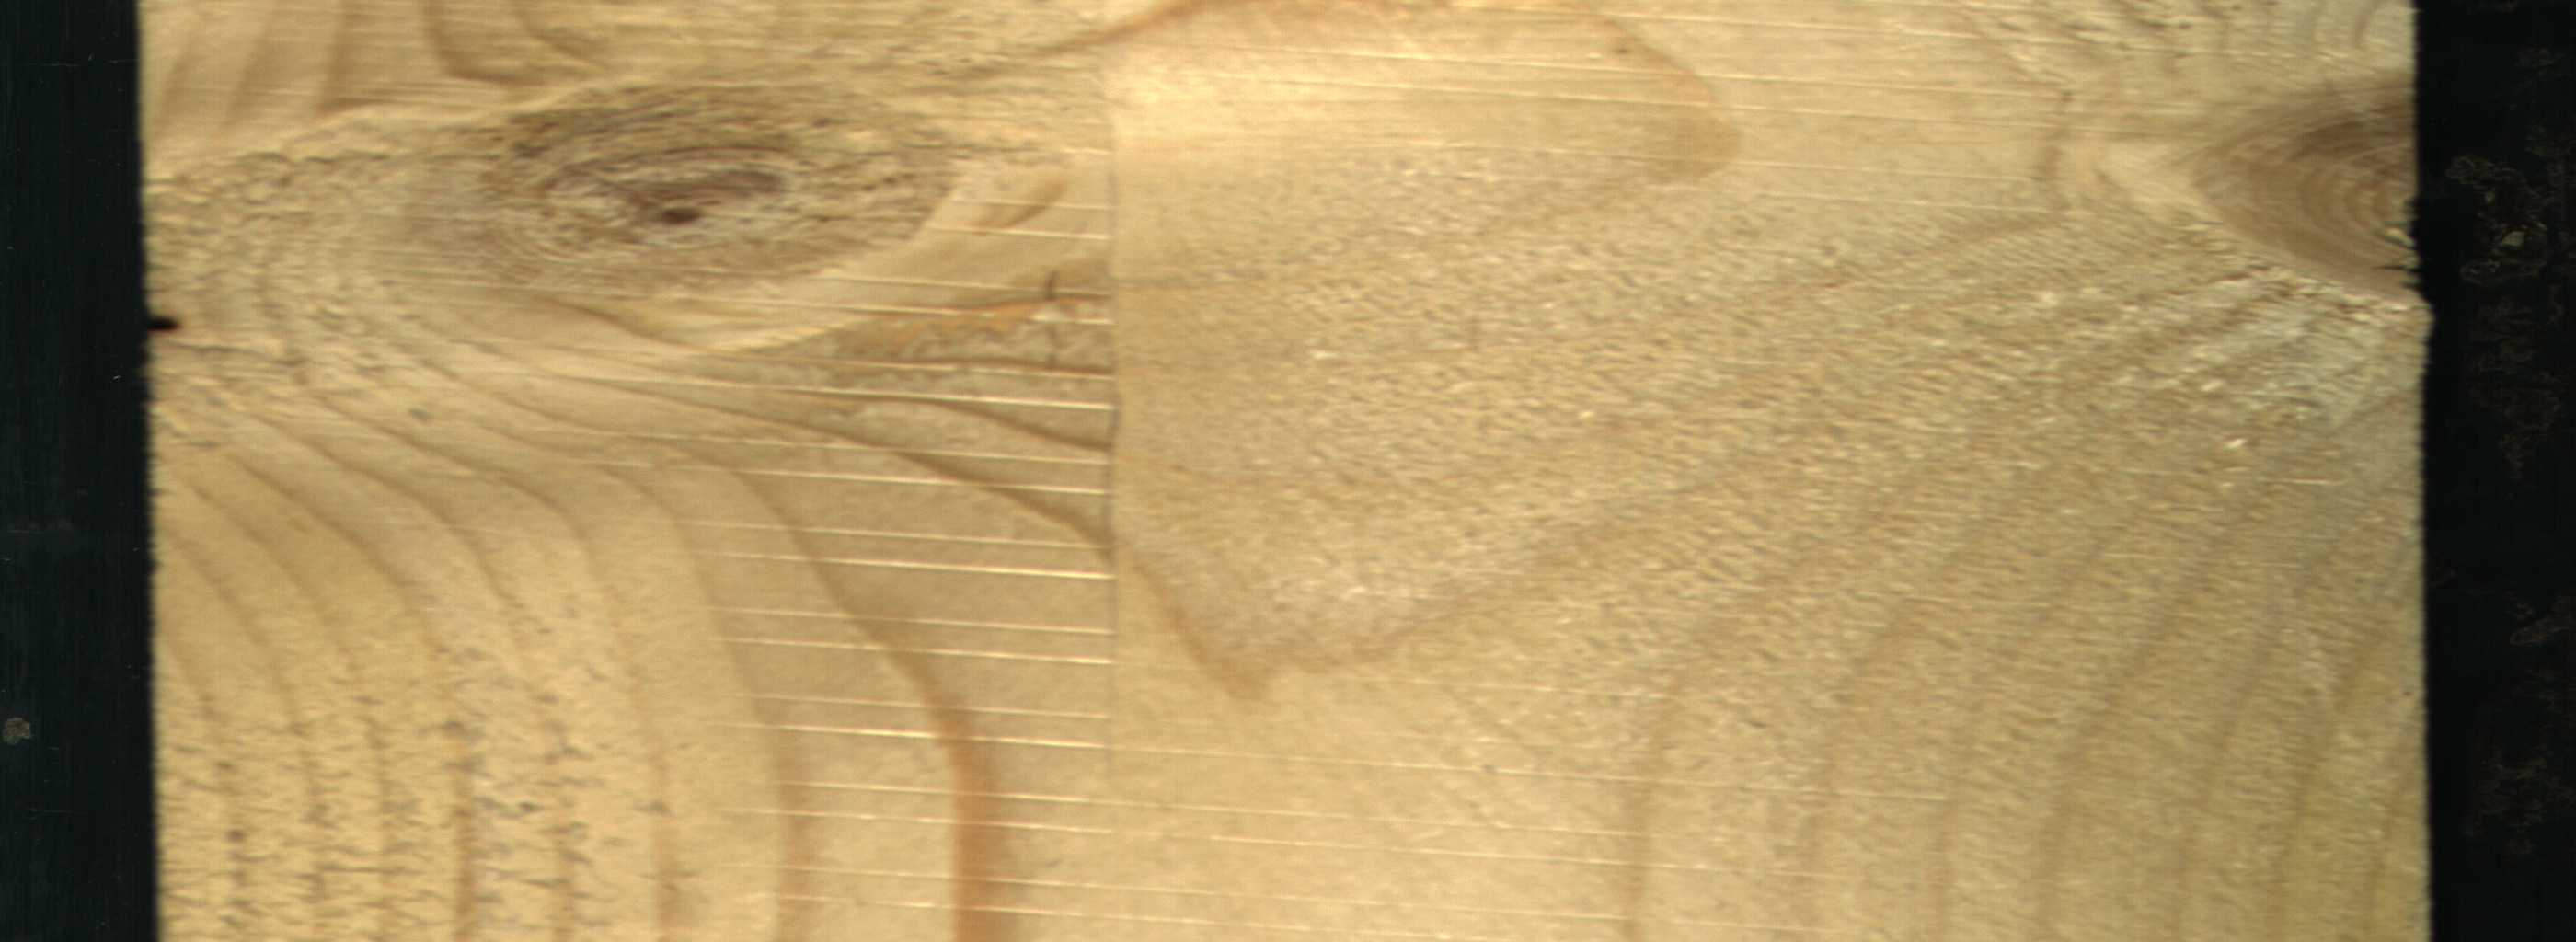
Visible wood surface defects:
Knot_missing
Live_Knot
Live_Knot